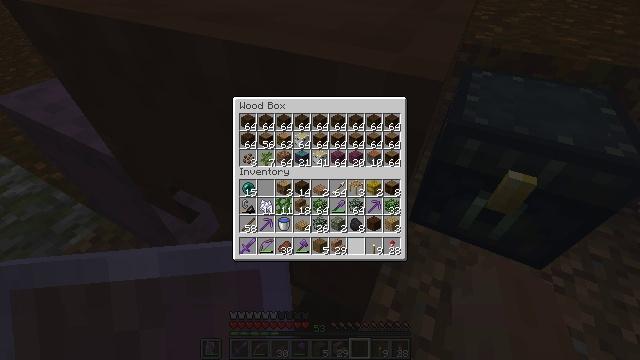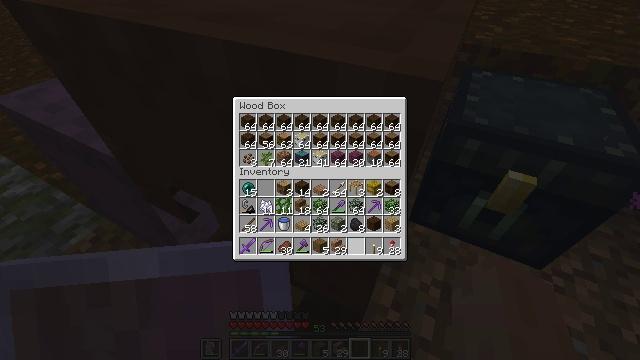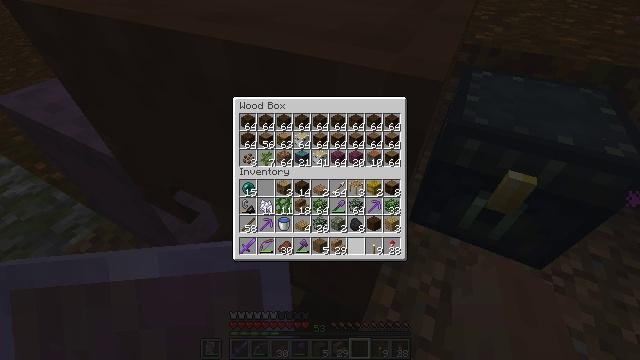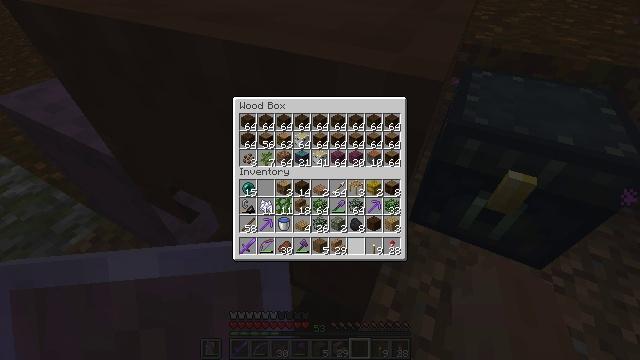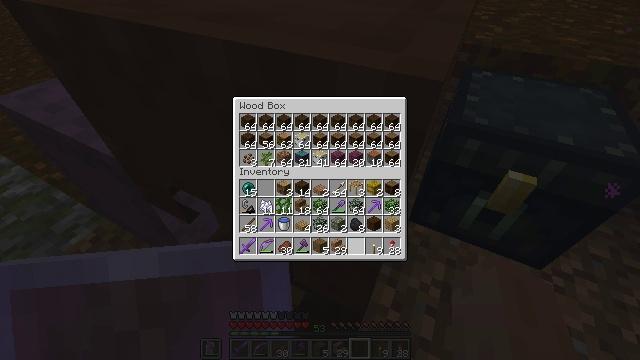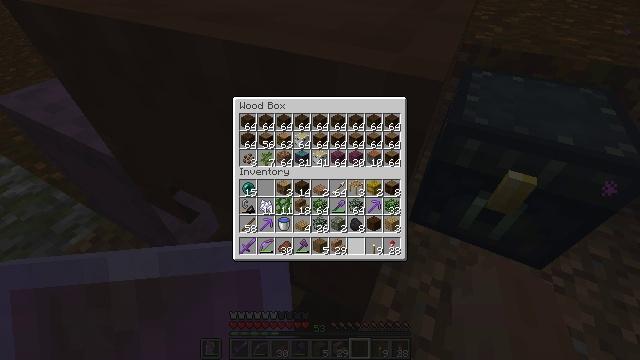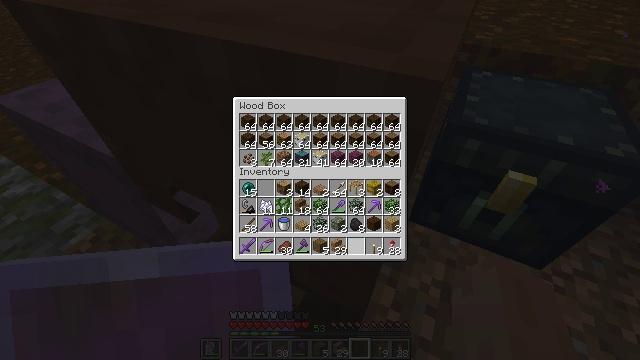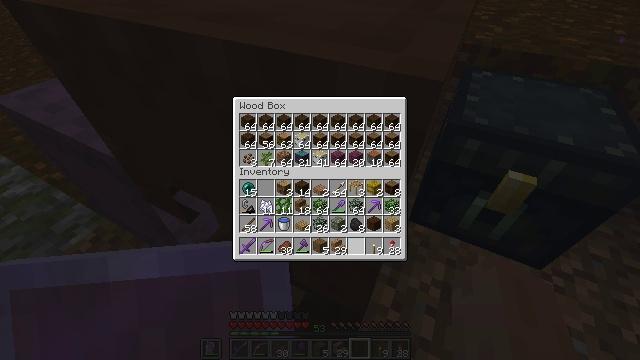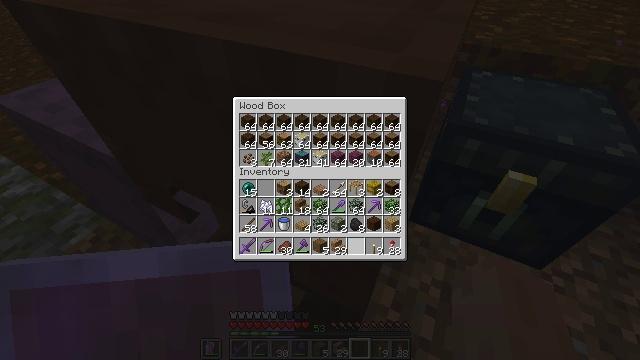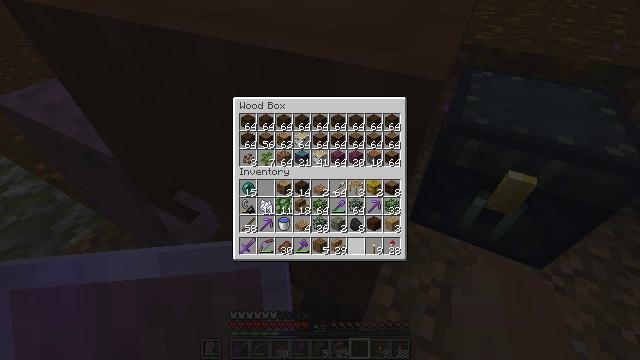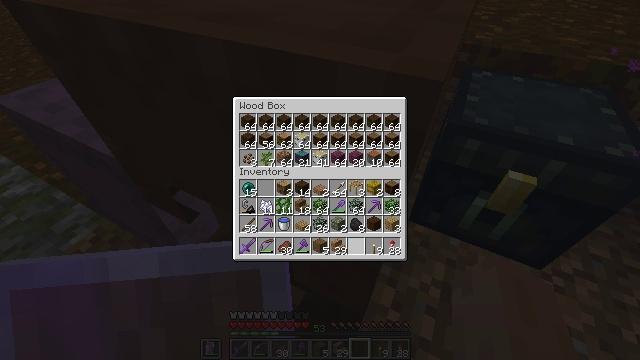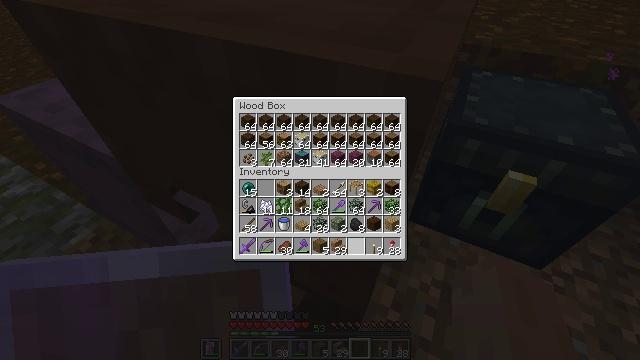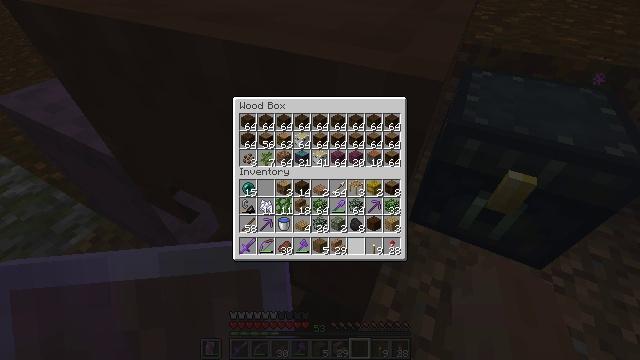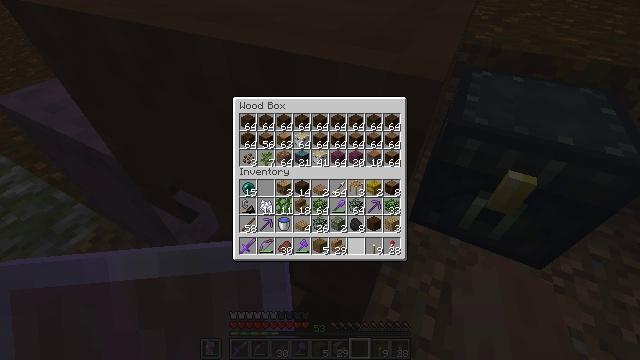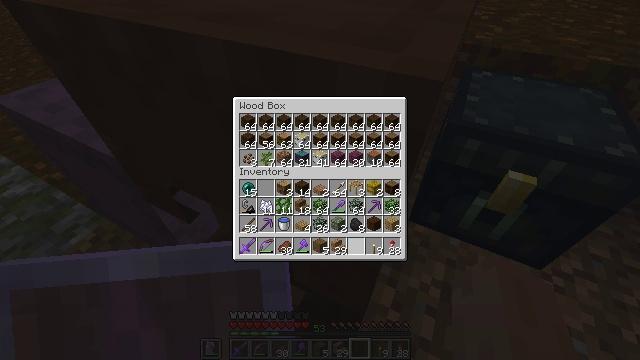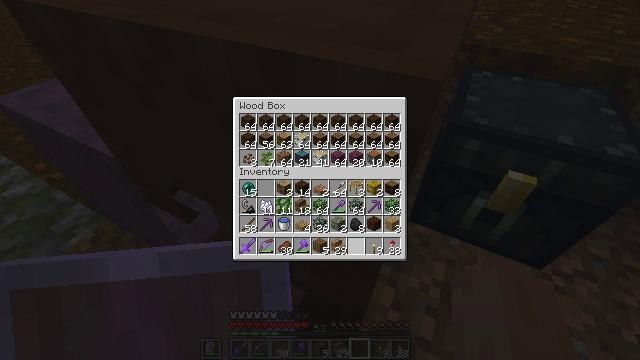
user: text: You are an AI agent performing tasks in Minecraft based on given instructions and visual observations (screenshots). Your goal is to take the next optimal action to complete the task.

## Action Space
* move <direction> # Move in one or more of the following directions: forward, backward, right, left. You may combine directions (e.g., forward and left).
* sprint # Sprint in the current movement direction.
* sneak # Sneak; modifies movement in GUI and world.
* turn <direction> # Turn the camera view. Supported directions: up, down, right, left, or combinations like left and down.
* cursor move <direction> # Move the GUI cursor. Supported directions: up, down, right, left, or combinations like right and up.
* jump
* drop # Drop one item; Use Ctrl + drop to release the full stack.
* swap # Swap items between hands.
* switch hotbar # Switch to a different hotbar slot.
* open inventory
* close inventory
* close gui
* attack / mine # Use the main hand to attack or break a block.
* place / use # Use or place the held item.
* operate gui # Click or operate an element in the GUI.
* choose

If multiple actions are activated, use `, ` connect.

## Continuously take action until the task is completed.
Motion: motion action
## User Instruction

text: Put back the crafting table.
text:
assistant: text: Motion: no_op
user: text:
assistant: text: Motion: no_op
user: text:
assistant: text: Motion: no_op
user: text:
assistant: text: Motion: no_op
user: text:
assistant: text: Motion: no_op
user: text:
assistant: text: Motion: no_op
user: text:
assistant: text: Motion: no_op
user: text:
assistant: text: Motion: no_op
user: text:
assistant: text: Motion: no_op
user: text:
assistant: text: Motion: no_op
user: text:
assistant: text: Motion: no_op
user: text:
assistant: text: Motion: no_op
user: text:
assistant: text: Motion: no_op
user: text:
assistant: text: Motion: no_op
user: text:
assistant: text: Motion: no_op
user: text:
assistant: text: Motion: no_op
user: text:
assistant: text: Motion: no_op
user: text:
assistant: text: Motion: no_op
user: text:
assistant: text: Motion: no_op
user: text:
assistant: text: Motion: no_op
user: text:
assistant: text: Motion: turn left and up
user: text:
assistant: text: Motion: move forward, turn left and up
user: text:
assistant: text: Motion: move forward, turn left and up
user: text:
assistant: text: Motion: move forward, turn left and up
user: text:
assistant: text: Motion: move forward
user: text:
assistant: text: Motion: move forward
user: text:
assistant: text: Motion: move forward
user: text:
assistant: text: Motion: move forward and move right
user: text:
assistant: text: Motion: move forward and move right
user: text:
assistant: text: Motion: move forward and move right